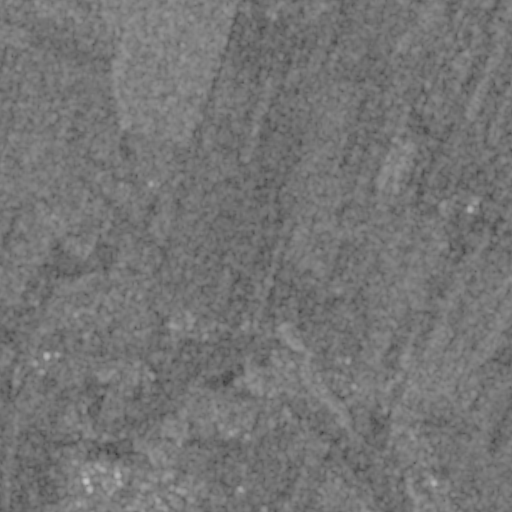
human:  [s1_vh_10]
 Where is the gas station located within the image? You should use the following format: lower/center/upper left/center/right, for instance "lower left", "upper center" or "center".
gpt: The gas station is located in the center left of the image.
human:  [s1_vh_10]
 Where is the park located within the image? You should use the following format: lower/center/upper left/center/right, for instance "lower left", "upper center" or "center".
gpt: The park is located in the lower left of the image.
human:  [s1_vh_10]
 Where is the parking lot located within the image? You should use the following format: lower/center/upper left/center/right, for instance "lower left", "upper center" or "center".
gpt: The parking lot is located in the lower left of the image.
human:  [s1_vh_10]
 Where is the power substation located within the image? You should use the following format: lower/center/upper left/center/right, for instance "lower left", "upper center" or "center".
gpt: The power substation is located in the lower left of the image.
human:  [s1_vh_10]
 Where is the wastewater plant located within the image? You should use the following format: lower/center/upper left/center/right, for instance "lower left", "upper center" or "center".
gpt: The wastewater plant is located in the lower right of the image.
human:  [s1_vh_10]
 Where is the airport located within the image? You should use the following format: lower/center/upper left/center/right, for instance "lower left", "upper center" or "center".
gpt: There is no airport in the image.

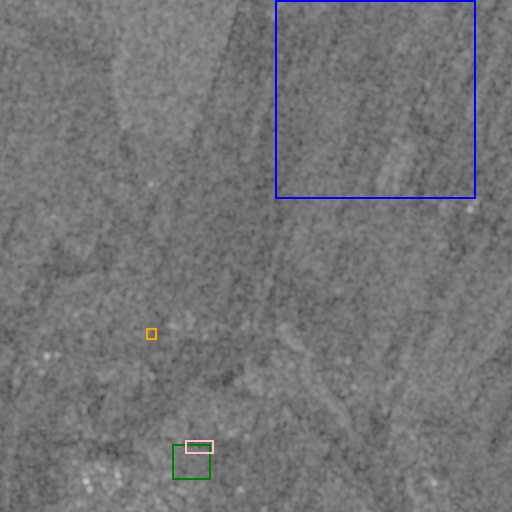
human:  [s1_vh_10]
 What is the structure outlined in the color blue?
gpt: The structure outlined in blue is a crop field.
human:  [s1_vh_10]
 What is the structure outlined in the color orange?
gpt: The structure outlined in orange is a gas station.
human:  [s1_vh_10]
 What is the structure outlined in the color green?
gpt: The structure outlined in green is a park.
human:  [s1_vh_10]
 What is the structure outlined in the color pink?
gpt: The structure outlined in pink is a parking lot.
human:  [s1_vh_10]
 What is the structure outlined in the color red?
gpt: There is no red outline.